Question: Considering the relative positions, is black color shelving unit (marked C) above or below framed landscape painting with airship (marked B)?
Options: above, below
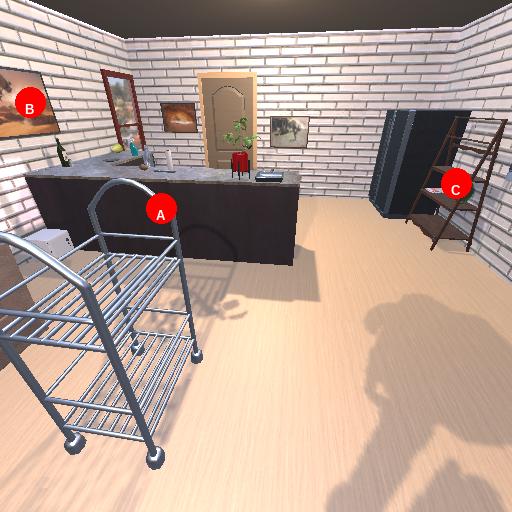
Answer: above